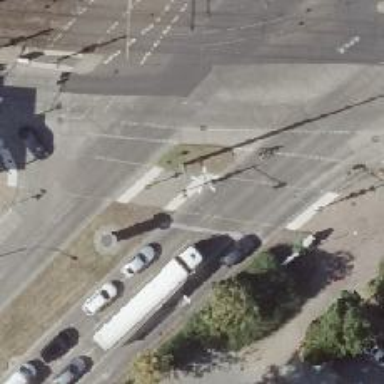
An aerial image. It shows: Traffic island located on footway.